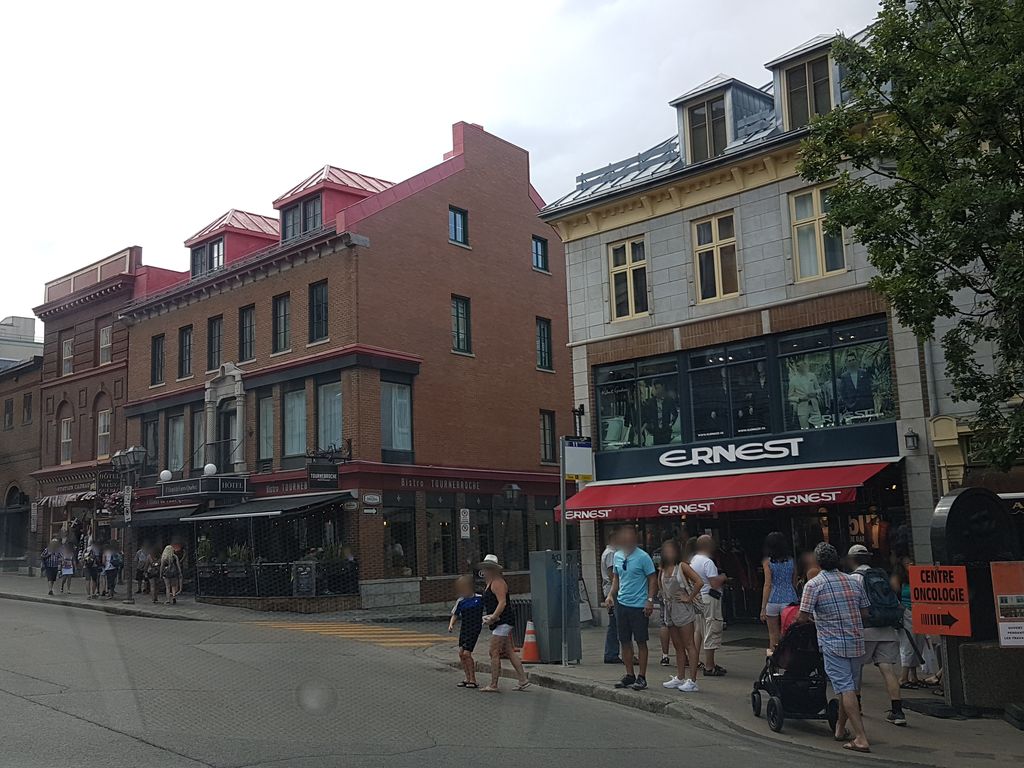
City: quebec_city